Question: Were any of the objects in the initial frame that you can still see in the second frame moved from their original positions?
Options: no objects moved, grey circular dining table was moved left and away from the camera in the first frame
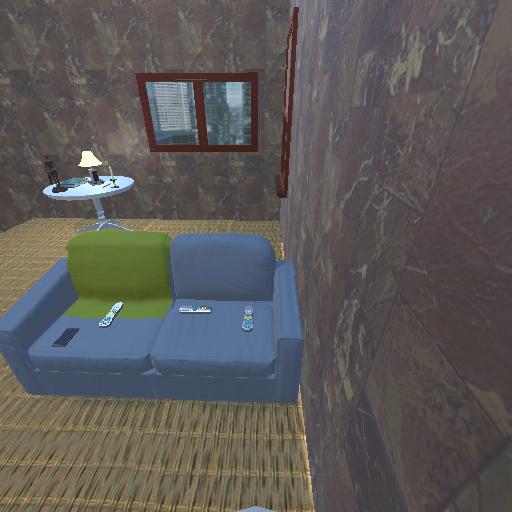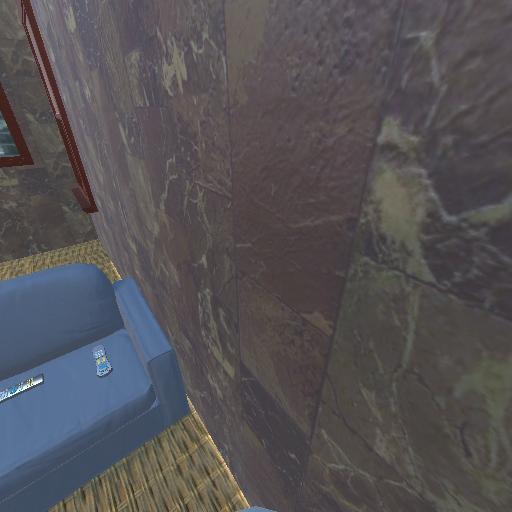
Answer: no objects moved